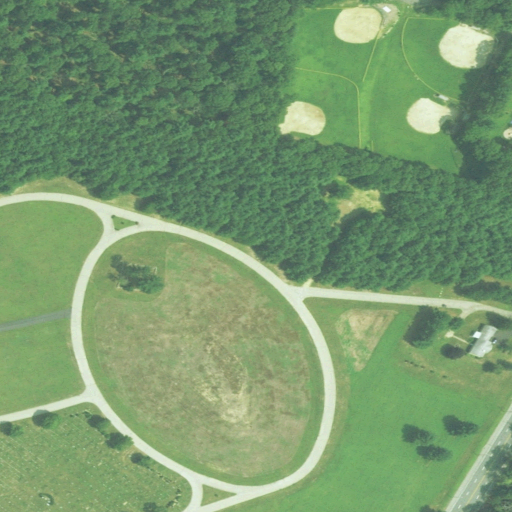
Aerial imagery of mountain in Rhode Island named Nooseneck Hill containing open development, mixed forest, low intensity development, pasture, deciduous forest, evergreen forest, medium intensity development, barren land, and grassland